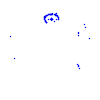
Particle: proton